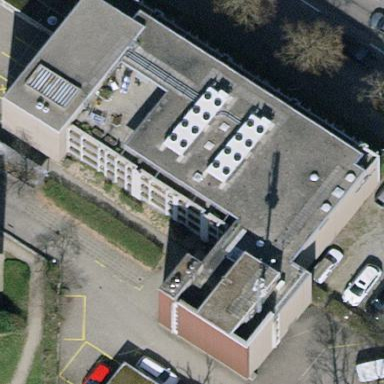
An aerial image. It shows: Office building with flat roof.